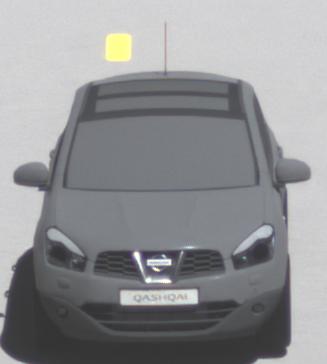
Make: Nissan
Model: Qashqai 1.6
Detailed model: Qashqai (J10)
Model produced from: 2010/03
Model produced until: 2010/08
Doors: 5
Color: gray
Road condition: dry road
Daytime: midday
Contrast: high contrast